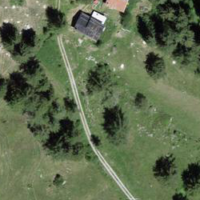
EUNIS habitat code: 26
Species observed at this site:
Euphorbia cyparissias